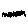
Label: zigzag